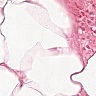
Metastatic tissue present: no